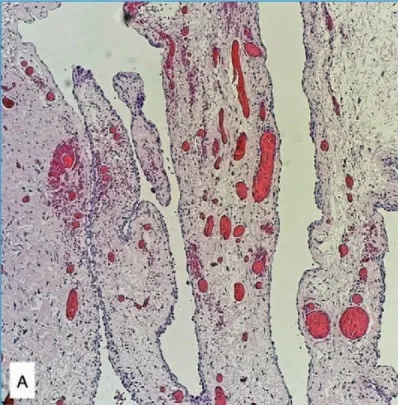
Histopathology showing a cyst wall lined by a single layer of flattened epithelial (mesothelial) cells, and ,containing bundles of smooth muscle fibers (hematoxylin-eosin/H&E/, 10x).
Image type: pathology (h&e)